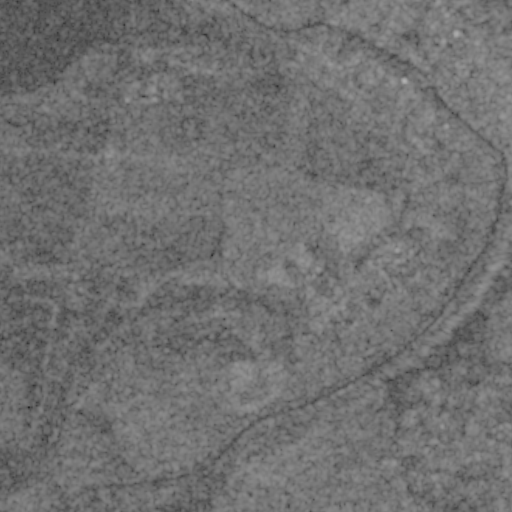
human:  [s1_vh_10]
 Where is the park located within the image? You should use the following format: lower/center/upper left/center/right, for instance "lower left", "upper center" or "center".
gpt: The park is located in the right of the image.
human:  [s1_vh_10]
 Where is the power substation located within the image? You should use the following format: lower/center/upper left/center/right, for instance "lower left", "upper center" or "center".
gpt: The power substation is located in the upper center of the image.
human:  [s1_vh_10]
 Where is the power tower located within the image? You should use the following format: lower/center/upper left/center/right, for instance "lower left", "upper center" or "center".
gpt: The power tower is located in the upper of the image.
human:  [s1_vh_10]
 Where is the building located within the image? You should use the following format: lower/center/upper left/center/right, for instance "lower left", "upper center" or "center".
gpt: There is no building in the image.

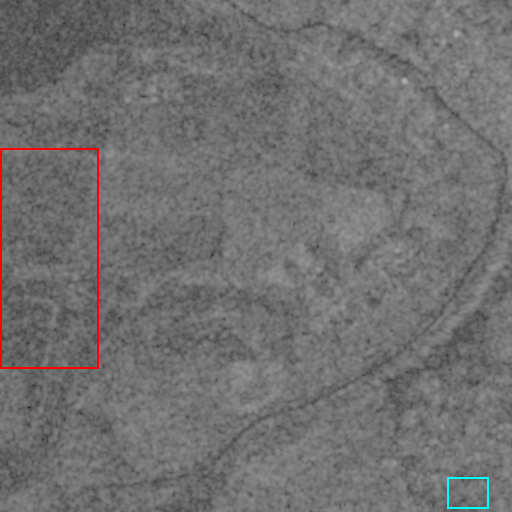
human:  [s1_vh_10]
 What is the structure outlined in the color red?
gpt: The structure outlined in red is a crop field.
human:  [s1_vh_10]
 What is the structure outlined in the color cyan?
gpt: The structure outlined in cyan is a park.
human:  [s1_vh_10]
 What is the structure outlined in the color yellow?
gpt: There is no yellow outline.